Field crop: maize
Growth stage: 1
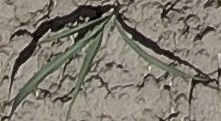
Species: sorghum